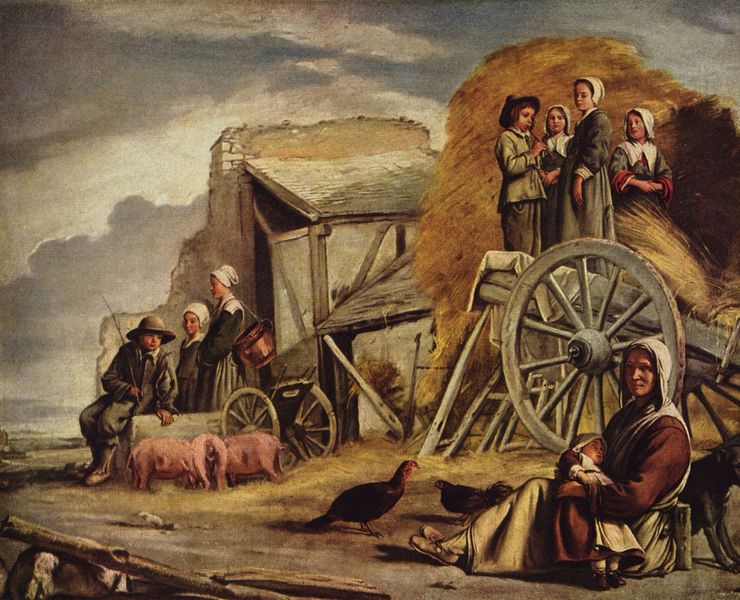
Titel: Der Bauernwagen (Die Karre, Rückkehr von der Heuernte)
Künstler: Louis Le Nain
Standort: Paris
Institution: Musée du Louvre
Schlagwörter: blau, dunkel, gemälde, himmel, vogel, weiß, wolken, frauen, gelb, menschen, mädchen, ocker, braun, frau, grau, holz, hut, stroh, gebäude, haus, hund, tiere, tuch, haube, arm, stein, trauer, vögel, hütte, boden, land, gold, kind, mutter, rosa, bauern, genre, karren, kinder, landleben, räder, schuppen, stock, huf, schürze, magd, ruhe, düster, bäuerin, ernte, garben, heu, dorf, dächer, schweine, bauernhof, herbst, hof, baby, pause, kutsche, speichen, rad, wagen, wagenrad, krieg, leiter, kopftuch, starr, korb, junge, bauer, regen, posen, ruine, schwein, scheune, kälte, zweig, heuhaufen, kupfer, hauben, tracht, verzweiflung, geflügel, truthahn, fasan, müde, stall, fachwerk, landwirtschaft, hans, huhn, eimer, armut, hirte, hirten, pute, rute, kessel, heuwagen, knecht, hühner, fuhrwerk, himmer, schober, ferkel, statisch, hirt, kupferkessel, route, selbstaufgabe, le nain, nutztiere, bäuerin mit kind, hauhaufen, aussichtslosigkeit, heuhaufn